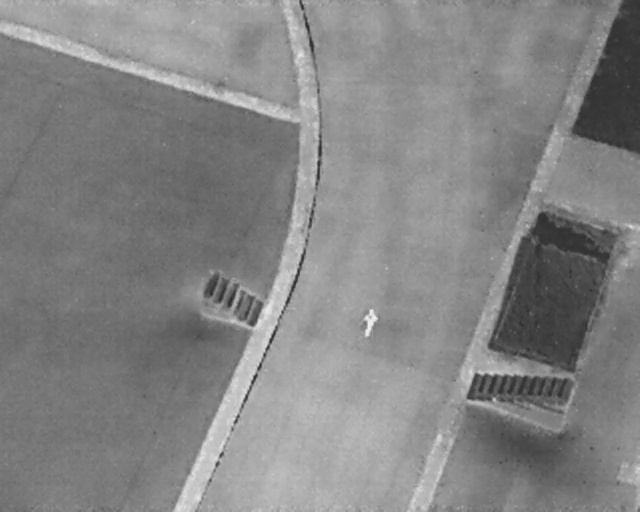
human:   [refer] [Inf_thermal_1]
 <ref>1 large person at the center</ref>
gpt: <box>[[55, 61, 60, 64, 10]]</box>